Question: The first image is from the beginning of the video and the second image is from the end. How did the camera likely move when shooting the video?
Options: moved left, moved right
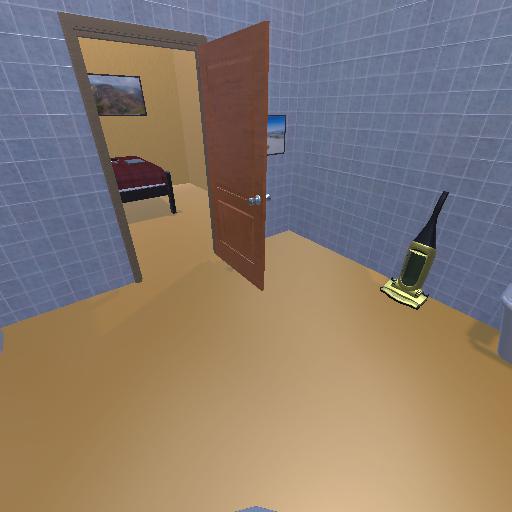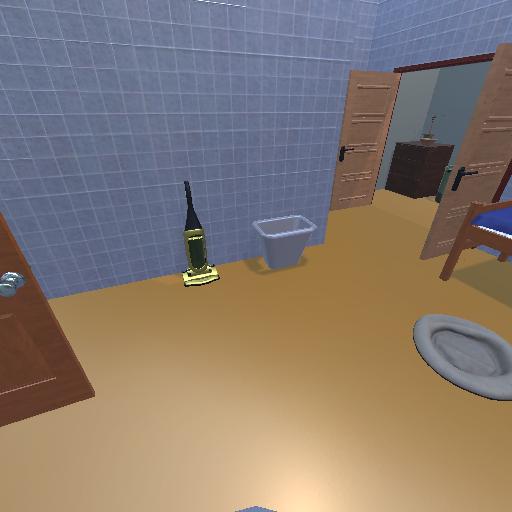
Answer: moved left